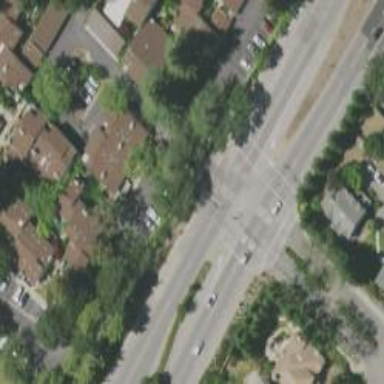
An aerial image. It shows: Solid stop line on the road.